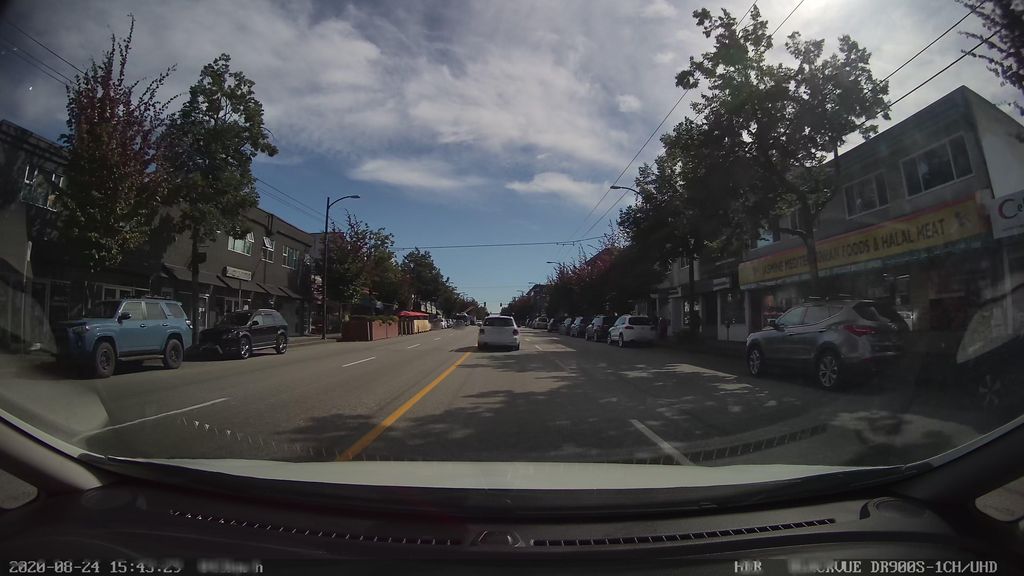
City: vancouver